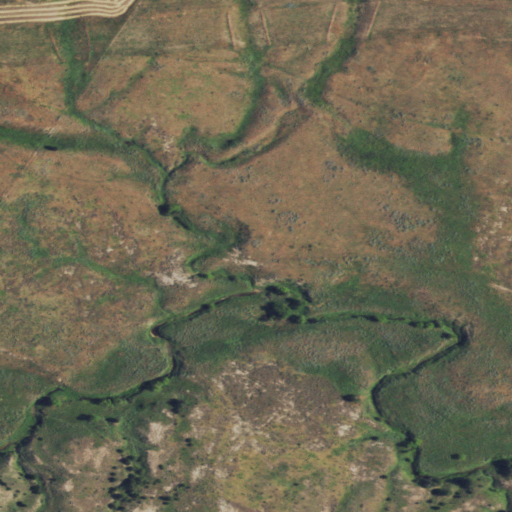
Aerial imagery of valley in Wyoming named Hart Draw containing shrub, grassland, and pasture